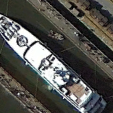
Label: Megayacht